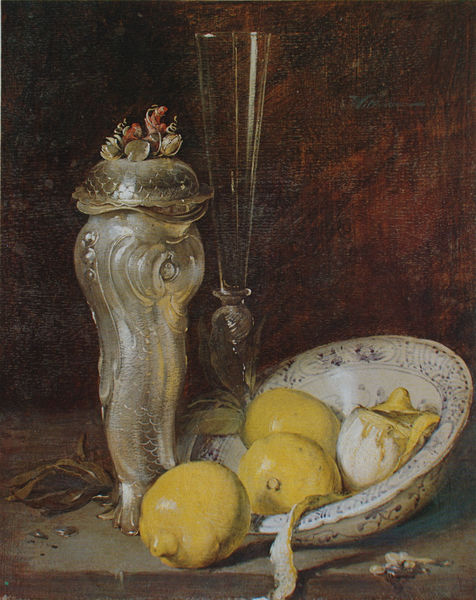
Titel: Stilleben
Künstler: Rudolf Bernhard Willmann
Standort: München
Institution: Neue Pinakothek
Schlagwörter: blau, blätter, dunkel, gemälde, weiß, gelb, blume, blumen, braun, glas, grau, hell, hintergrund, licht, tisch, blüten, obst, rot, muster, ornament, schale, schüssel, silber, stein, teller, tot, holland, kelch, blatt, schuppen, helldunkel, keramik, krug, schalen, stilleben, stillleben, vase, glanz, dekor, metall, platte, deckel, gefäß, porzellan, perlmutt, flöte, fisch, kristall, sektglas, leuchtend, pokal, prunkstillleben, zitrone, zitronen, tropfen, zitronenschale, oktopus, geschält, sauer, zitonenschale, zitronenschalen, zwiebelmuster, gravuren, sektflöte, zitonen, sektkelch, heda, claesz., willem claesz heda, estilleben, niederlange, champagnerflöte, zeste, zesten, geschätl streifen